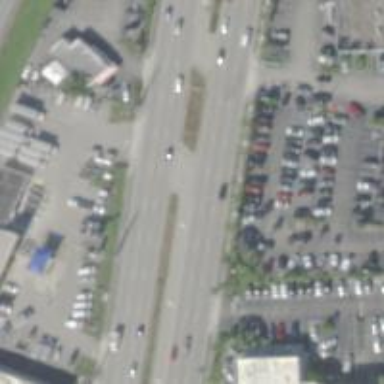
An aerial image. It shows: Trunk link highway.